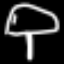
Label: mushroom